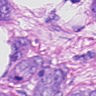
Metastatic tissue present: yes